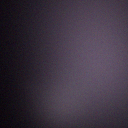
Screen state: off